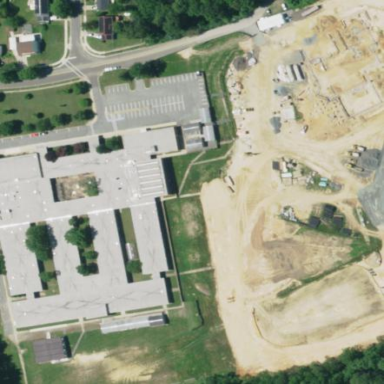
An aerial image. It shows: School.